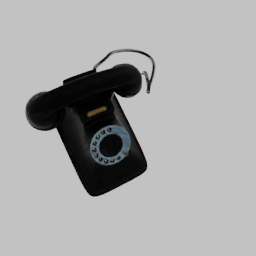
Label: electronics